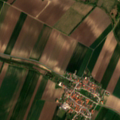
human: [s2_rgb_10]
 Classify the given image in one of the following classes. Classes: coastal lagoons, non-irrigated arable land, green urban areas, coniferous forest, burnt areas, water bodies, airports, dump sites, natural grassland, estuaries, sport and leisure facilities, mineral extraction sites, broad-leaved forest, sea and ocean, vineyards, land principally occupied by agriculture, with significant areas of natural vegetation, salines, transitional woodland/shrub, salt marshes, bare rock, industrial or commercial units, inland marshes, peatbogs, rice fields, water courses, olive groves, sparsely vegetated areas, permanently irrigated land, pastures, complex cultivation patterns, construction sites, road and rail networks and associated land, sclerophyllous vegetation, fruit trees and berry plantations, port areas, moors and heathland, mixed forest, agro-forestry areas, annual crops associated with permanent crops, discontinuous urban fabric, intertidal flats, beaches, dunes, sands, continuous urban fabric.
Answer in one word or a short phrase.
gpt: discontinuous urban fabric, non-irrigated arable land, land principally occupied by agriculture, with significant areas of natural vegetation